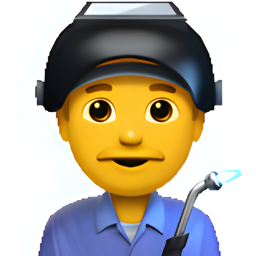
Name: male factory worker
Emoji: 👨‍🏭
Group: People & Body
Sub-group: person-role